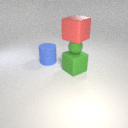
large red rubber cube above small green rubber sphere